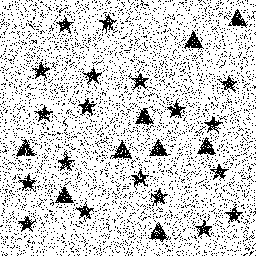
Squares: 0
Triangles: 9
Stars: 19
Total shapes: 28